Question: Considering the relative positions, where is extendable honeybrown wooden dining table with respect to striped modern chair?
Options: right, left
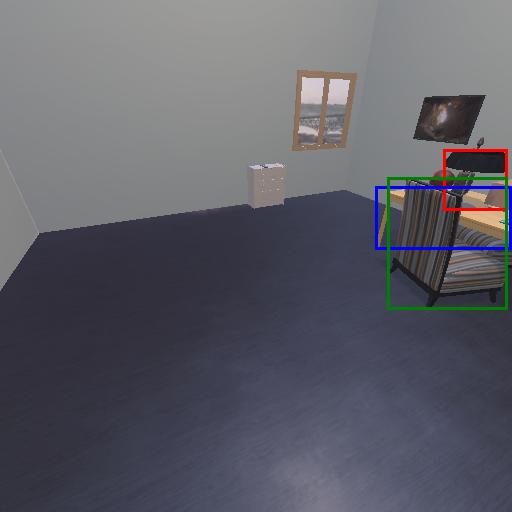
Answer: right